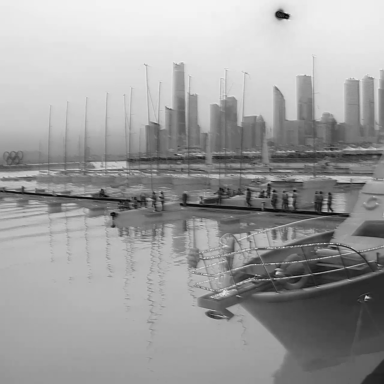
There are ten sailboats in the infrared image.